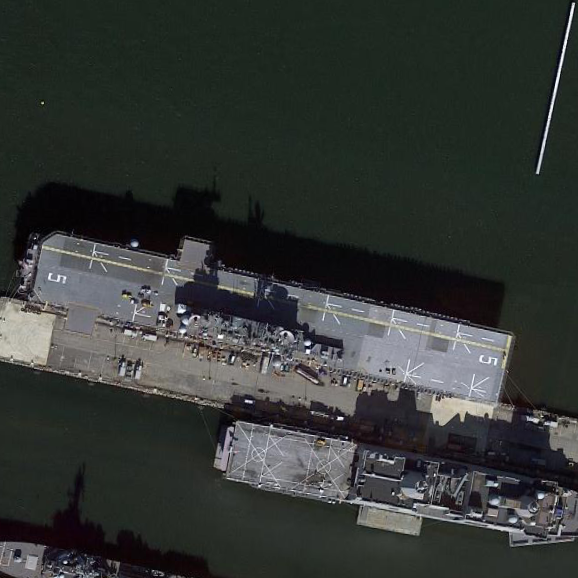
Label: assault